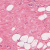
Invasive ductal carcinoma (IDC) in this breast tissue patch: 0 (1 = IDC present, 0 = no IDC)